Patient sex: M
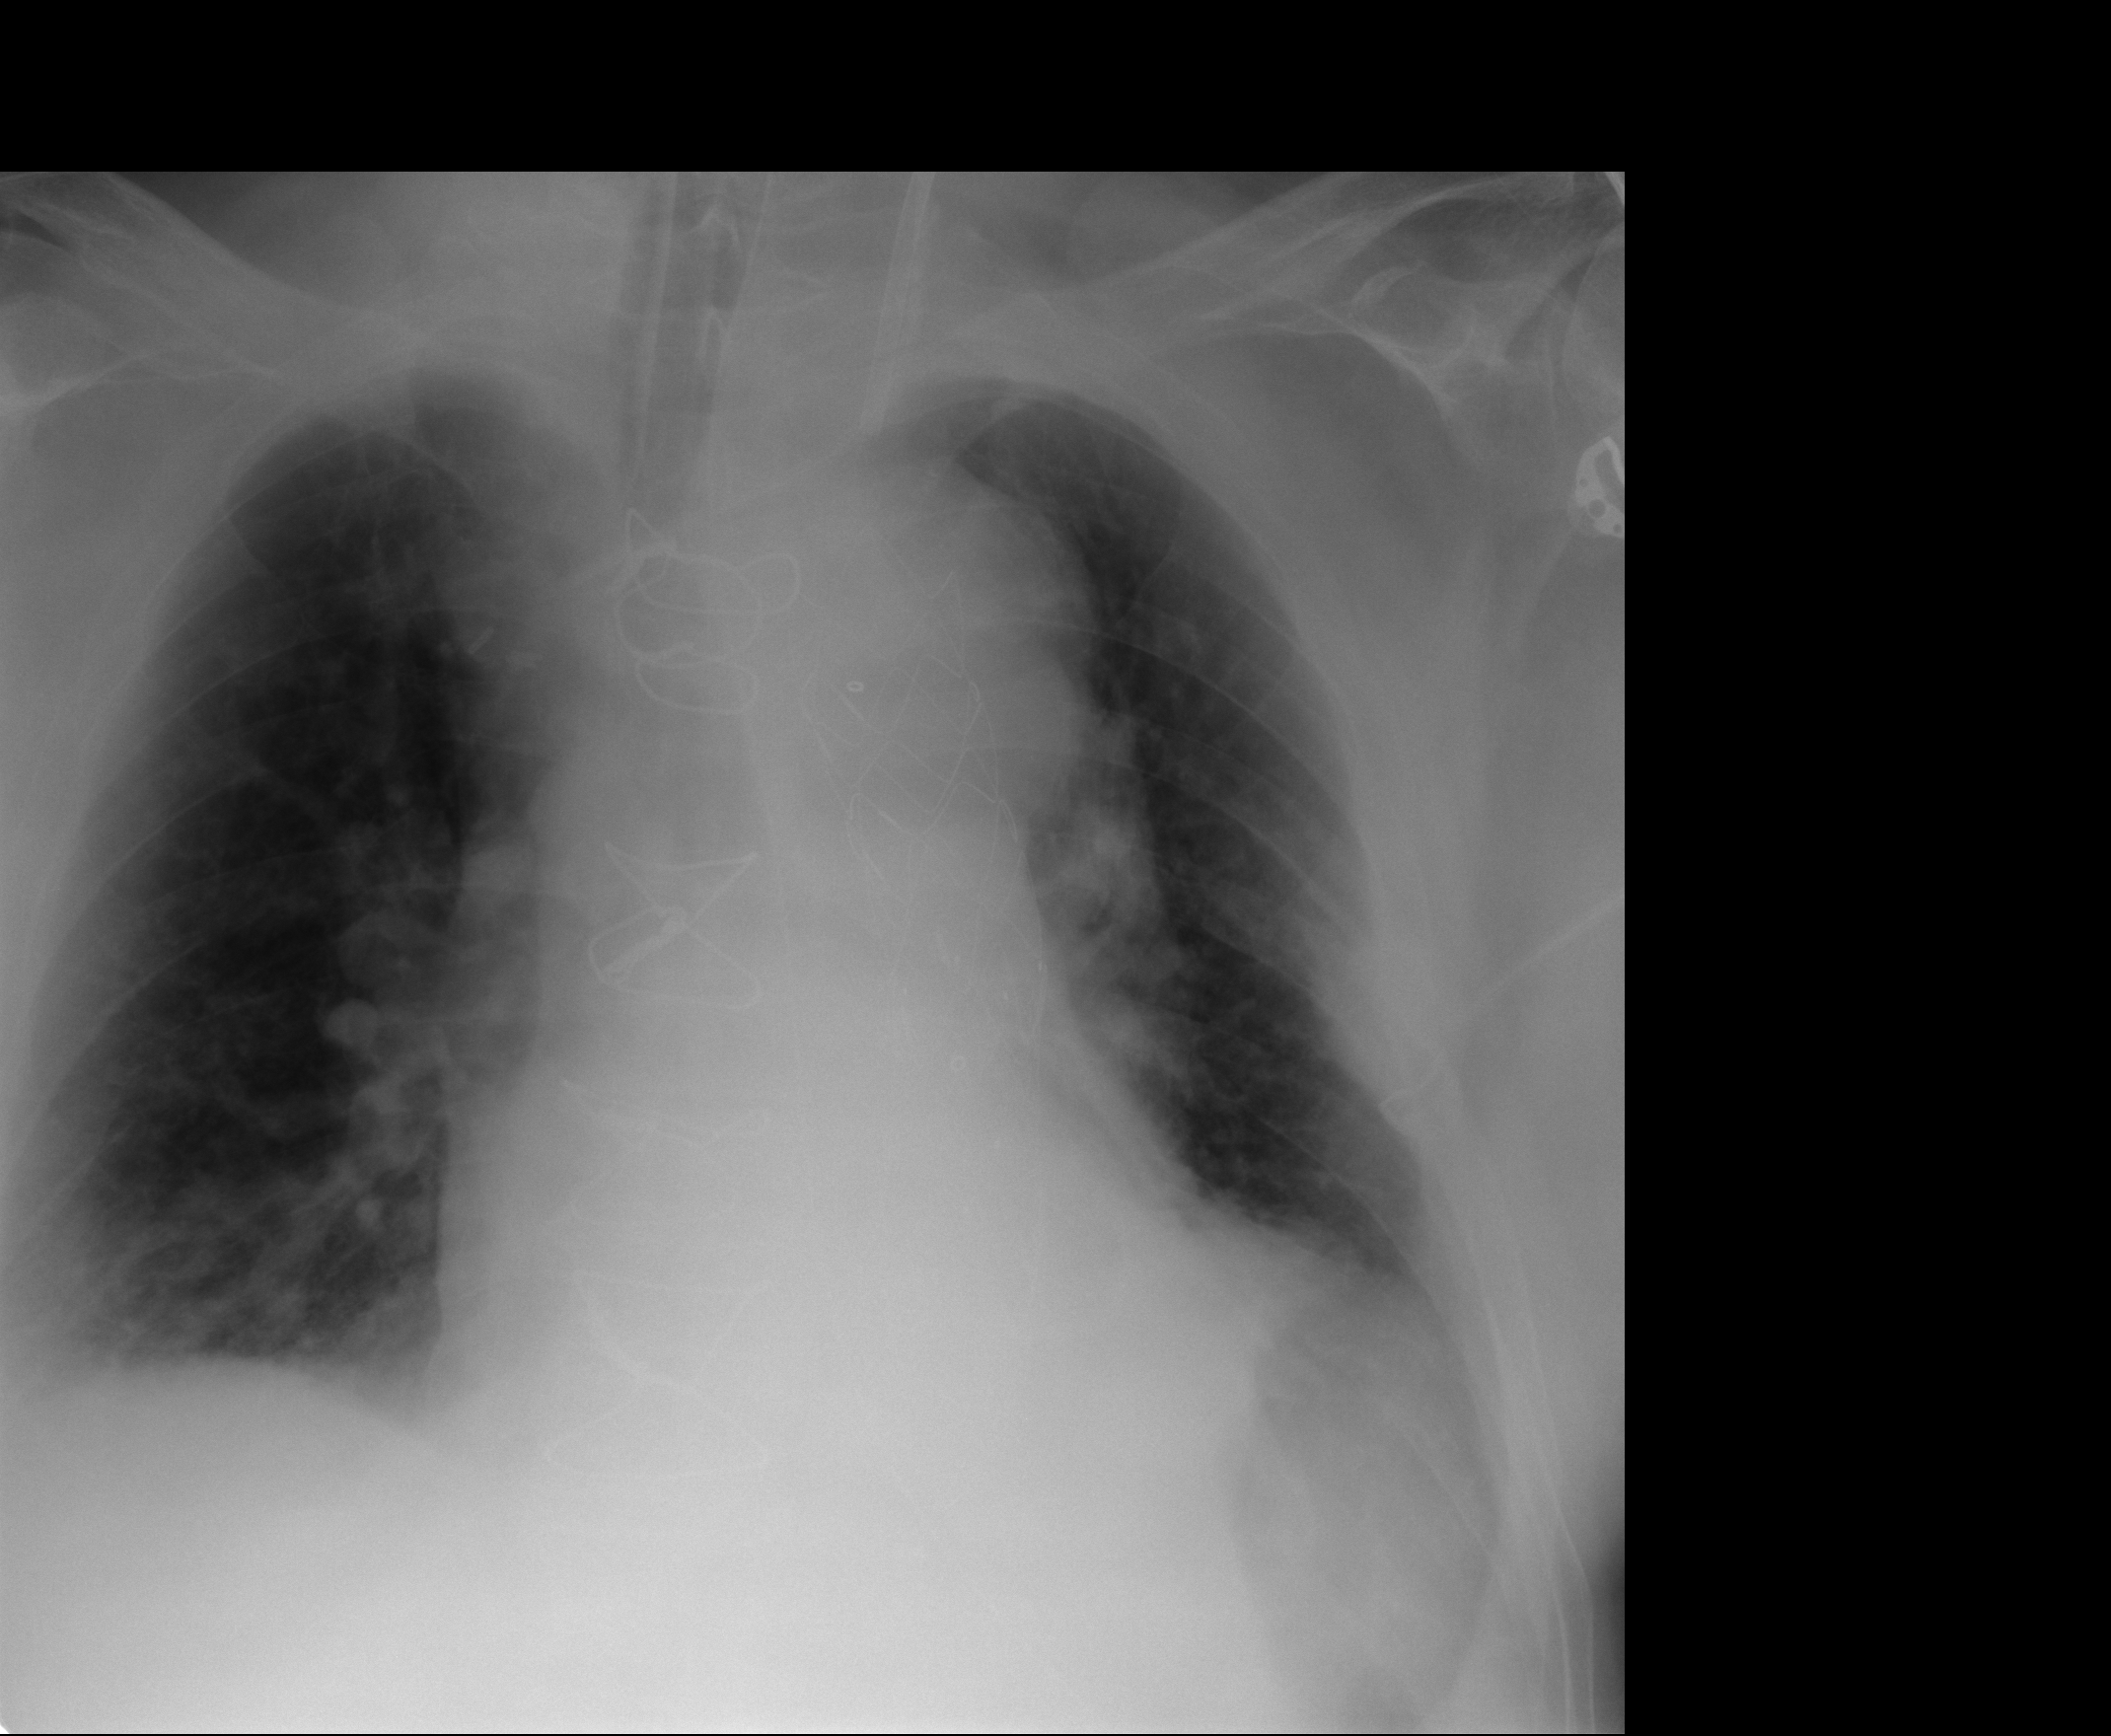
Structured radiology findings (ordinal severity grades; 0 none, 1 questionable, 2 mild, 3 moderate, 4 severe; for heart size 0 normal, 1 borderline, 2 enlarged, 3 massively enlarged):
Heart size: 2
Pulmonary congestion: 1
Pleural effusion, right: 0
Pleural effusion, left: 2
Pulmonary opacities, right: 0
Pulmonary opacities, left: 0
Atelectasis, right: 0
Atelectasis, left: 2